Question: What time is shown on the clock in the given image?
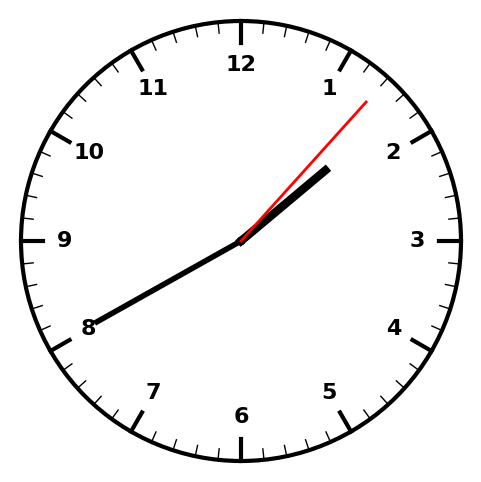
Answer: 01:40:07